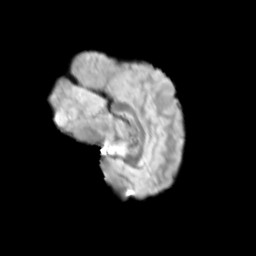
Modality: T2w
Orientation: sagittal
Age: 9
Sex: female
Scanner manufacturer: siemens
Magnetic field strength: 3 T
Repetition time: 3.8 s
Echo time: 0.07 s